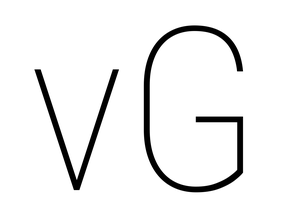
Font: Roboto_Condensed_Thin